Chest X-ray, PA view. Patient: 53 years old, sex F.
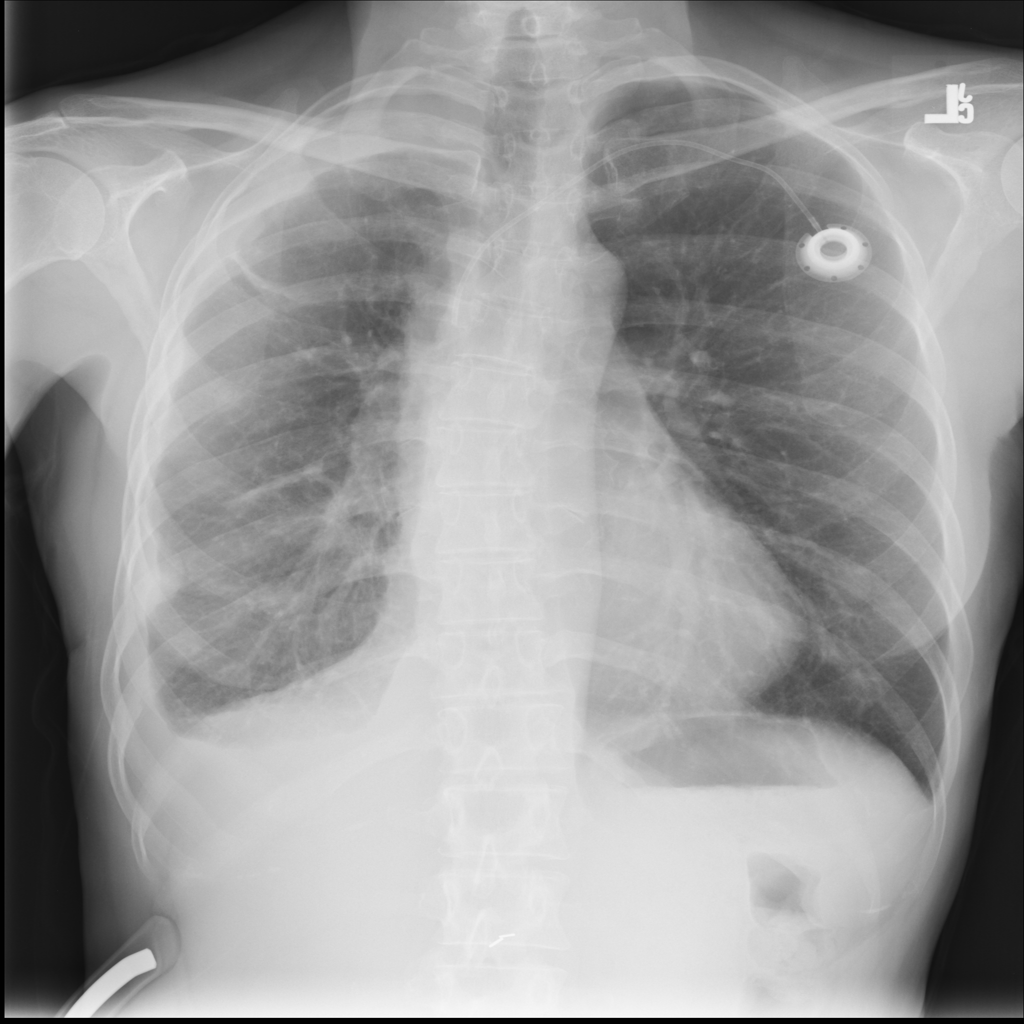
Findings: Pleural_Thickening